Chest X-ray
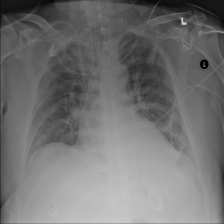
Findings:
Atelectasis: negative
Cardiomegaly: negative
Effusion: negative
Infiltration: negative
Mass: negative
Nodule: negative
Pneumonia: negative
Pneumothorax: negative
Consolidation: negative
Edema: negative
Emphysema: negative
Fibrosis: negative
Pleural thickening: negative
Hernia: negative